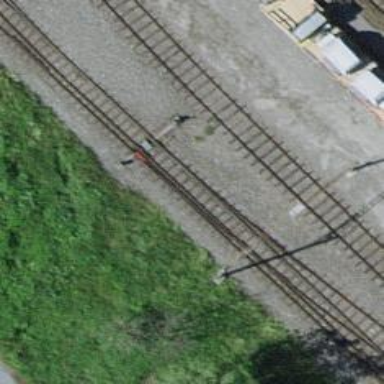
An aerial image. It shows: Single-track railway spur.